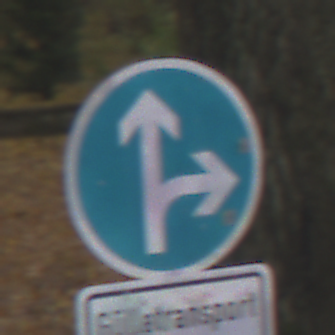
Verkehrszeichen: VorgeschriebeneFahrtrichtungGeradeausOderRechts
Zusatzzeichen unten: BesondereFahrzeugeUndTransportgueter12
Umgebung: Outdoor, Nature
Tageszeit: MorningAfternoon
Wetter: Overcast
Licht: Natural
Jahreszeit: Autumn
Kontrast: LowContrast